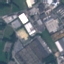
Land use / land cover class: Industrial